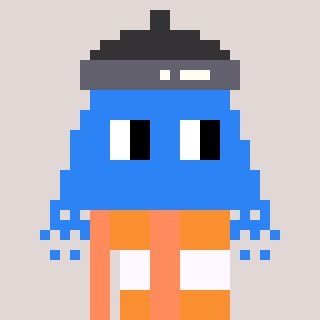
a pixel art character with square blue glasses, a shower-shaped head and a peachy-colored body on a warm background